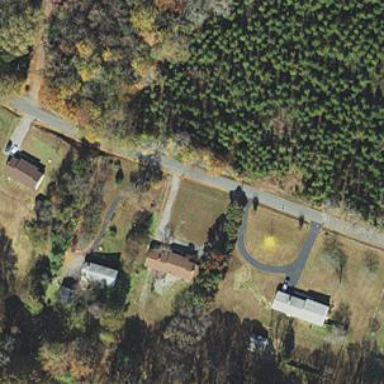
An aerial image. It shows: Driveway.